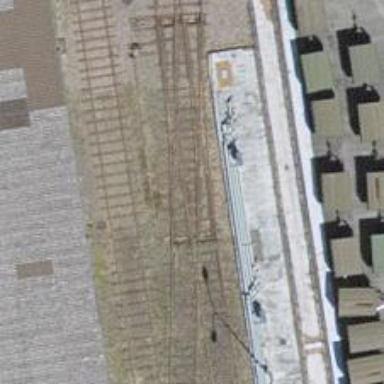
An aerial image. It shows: Railway switch.